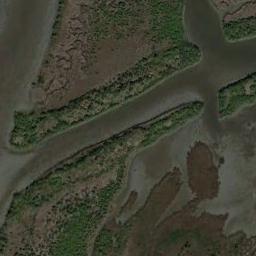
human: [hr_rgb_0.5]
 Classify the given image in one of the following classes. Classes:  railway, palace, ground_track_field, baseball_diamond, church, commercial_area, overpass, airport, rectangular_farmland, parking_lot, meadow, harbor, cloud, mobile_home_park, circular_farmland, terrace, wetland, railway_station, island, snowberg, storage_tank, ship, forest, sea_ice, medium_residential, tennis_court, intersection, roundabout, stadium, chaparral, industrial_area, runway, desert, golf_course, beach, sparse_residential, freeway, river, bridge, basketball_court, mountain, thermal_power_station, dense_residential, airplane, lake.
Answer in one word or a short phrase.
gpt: wetland